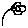
Label: flower